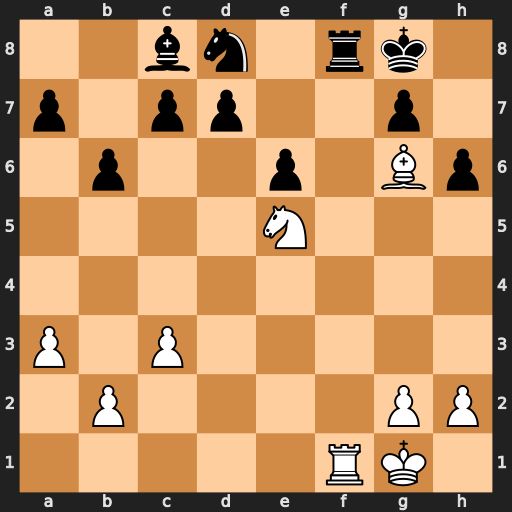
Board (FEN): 2bn1rk1/p1pp2p1/1p2p1Bp/4N3/8/P1P5/1P4PP/5RK1
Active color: w
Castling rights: -
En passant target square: -
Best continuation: Bh7+ Kxh7 Rxf8